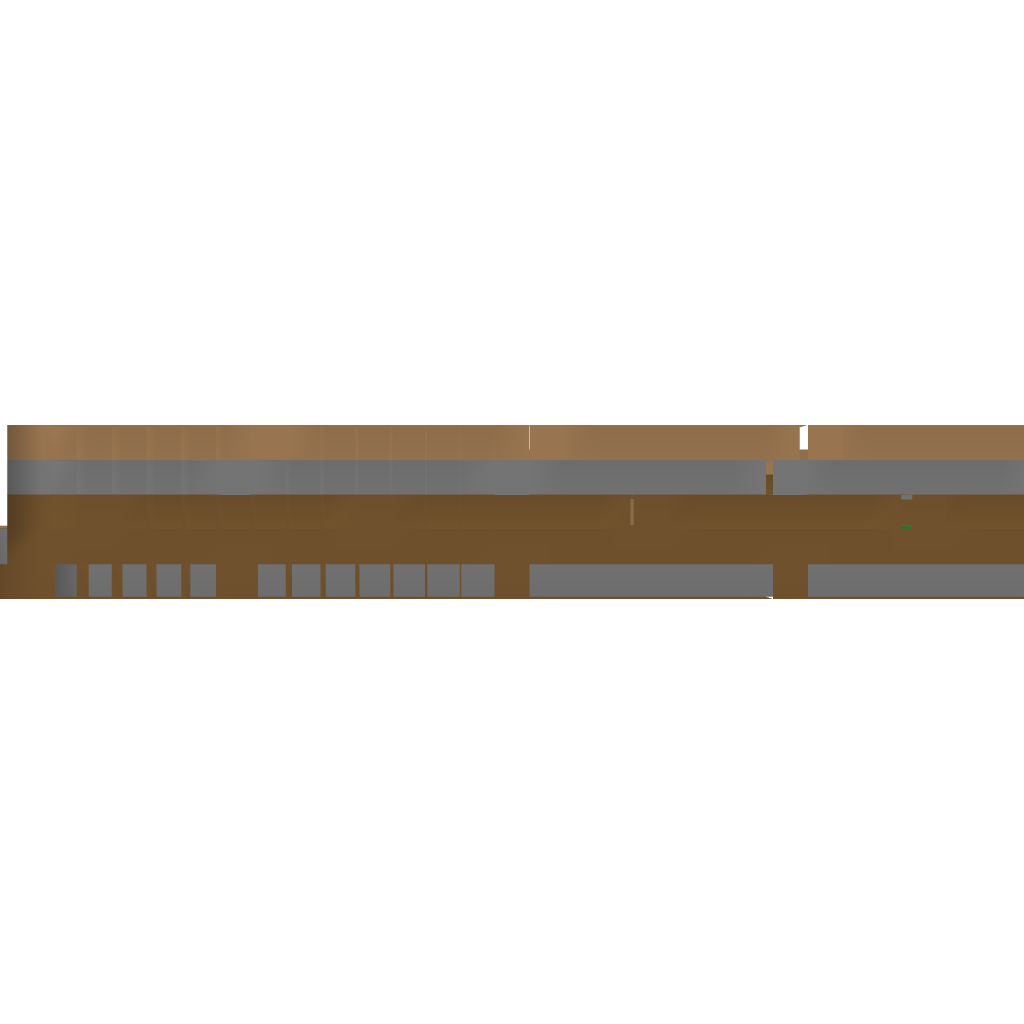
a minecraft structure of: simply archery range bad low quality